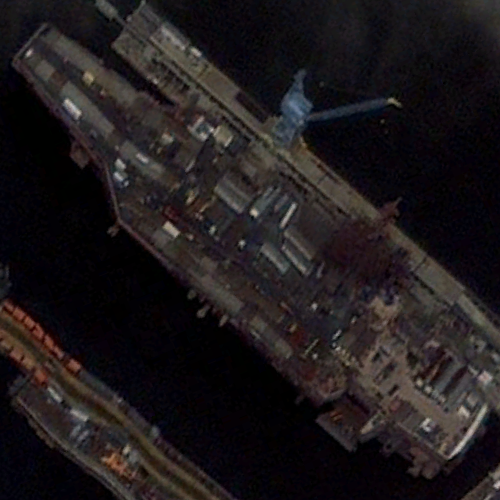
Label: aircraft_carrier